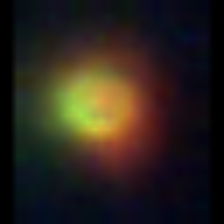
Taxon: NanoPlankton
Group: Other